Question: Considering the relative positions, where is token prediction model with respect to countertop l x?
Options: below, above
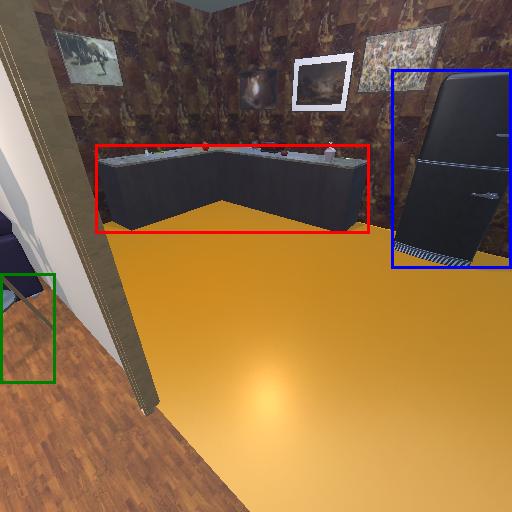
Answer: below